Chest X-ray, PA view. Patient: 46 years old, sex M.
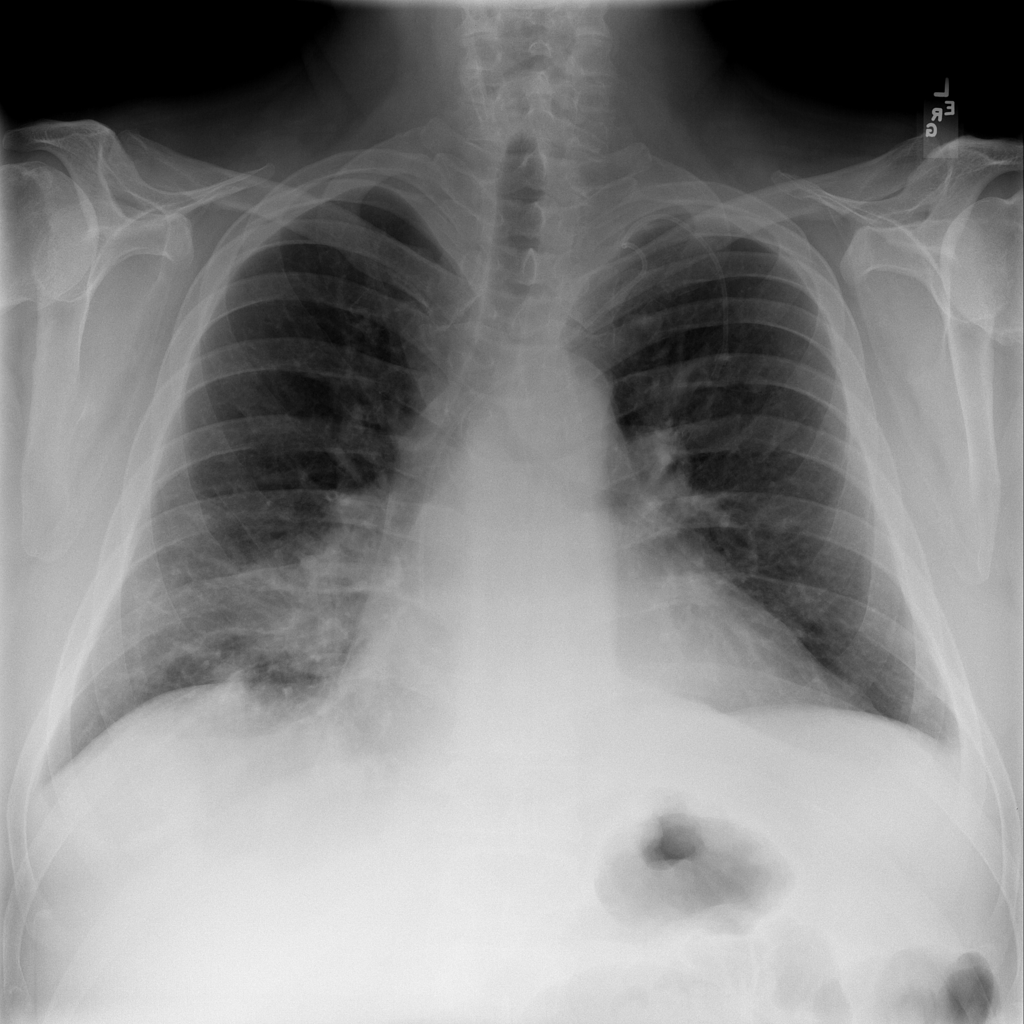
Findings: Infiltration, Mass